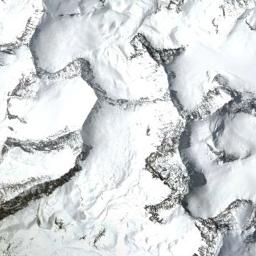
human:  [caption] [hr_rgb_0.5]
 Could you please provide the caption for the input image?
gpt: A snow-covered mountain covered in large areas .

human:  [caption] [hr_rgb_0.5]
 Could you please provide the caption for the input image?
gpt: The snowberg is covered with glaciers and some knife-edge ridges remain at the top of the snowberg .

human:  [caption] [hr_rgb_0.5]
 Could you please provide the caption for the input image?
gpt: A lot of snow is on the snowberg .

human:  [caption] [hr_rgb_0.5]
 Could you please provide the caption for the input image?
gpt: The snow berg is consist of bare land and white snow .

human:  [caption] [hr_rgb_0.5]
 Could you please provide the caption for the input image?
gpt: There are full of snow on the snowberg .